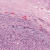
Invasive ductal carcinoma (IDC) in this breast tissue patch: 1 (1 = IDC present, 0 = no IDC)